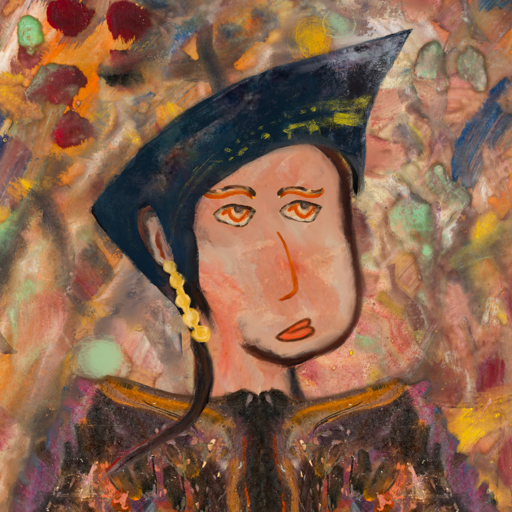
Background: Mother_And_Son_Mother, Head And Neck Side: Roy_Bahadur, Face Side: Experience, Bust: Gypsy_Queen, Hair Side: Blank, Head Accessory: Irani, Second Necklace: Blank, Necklace: Blank, Baby: Blank